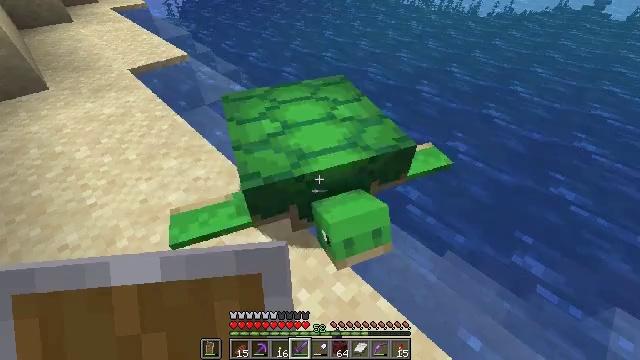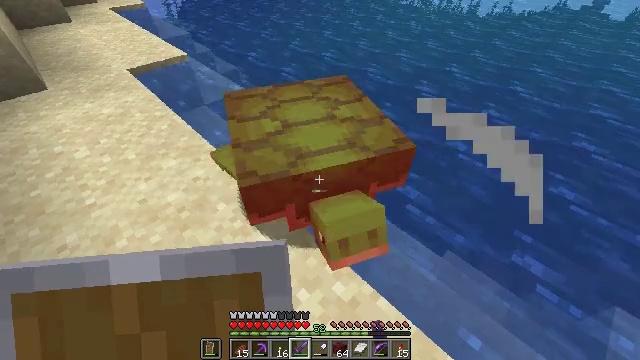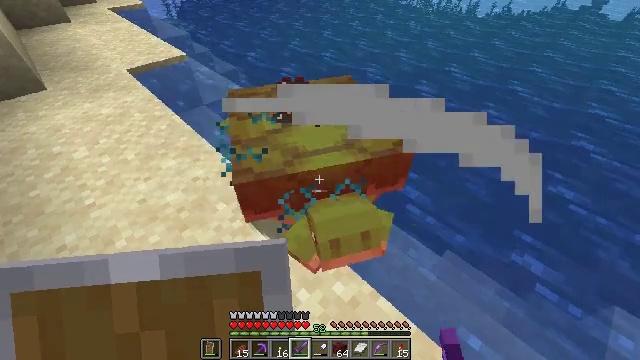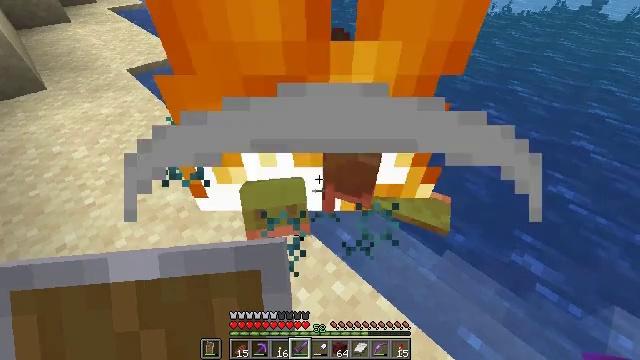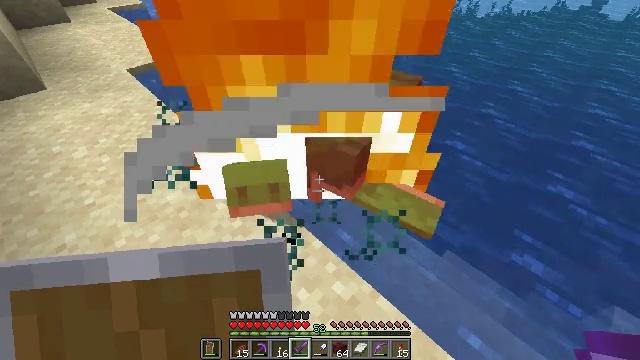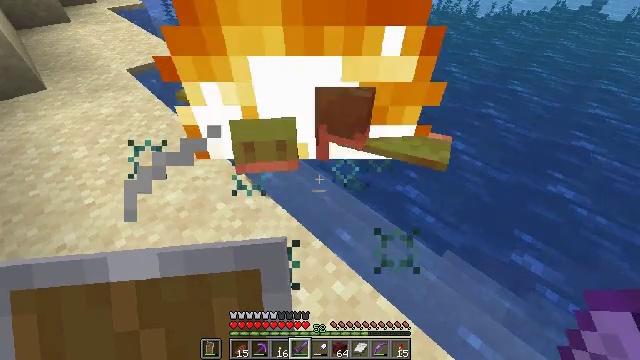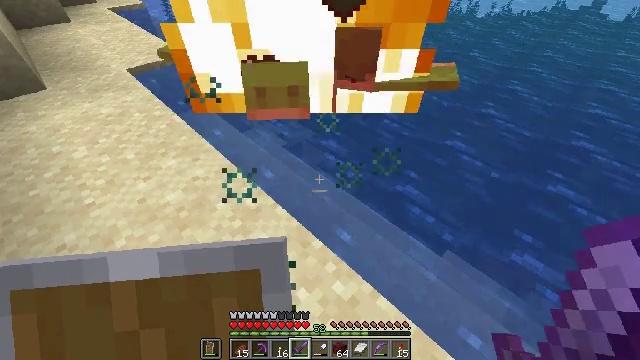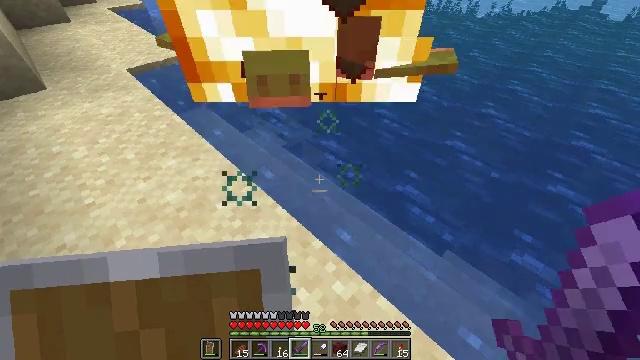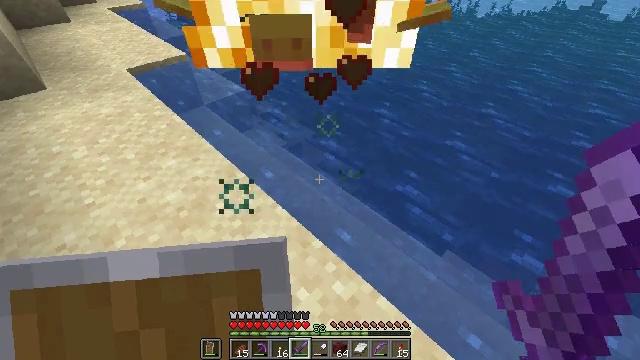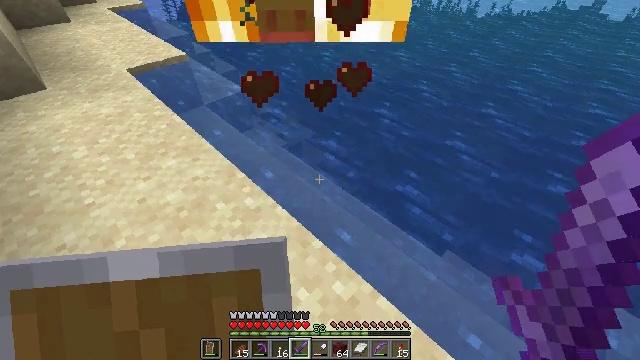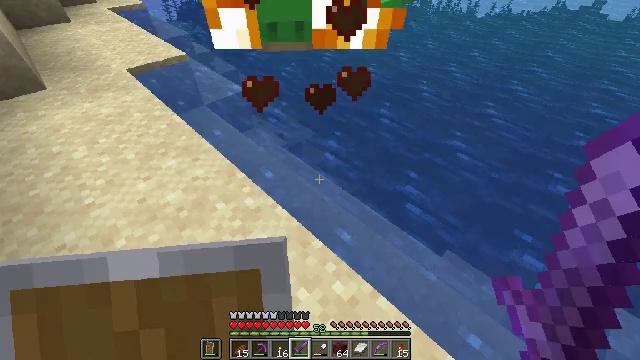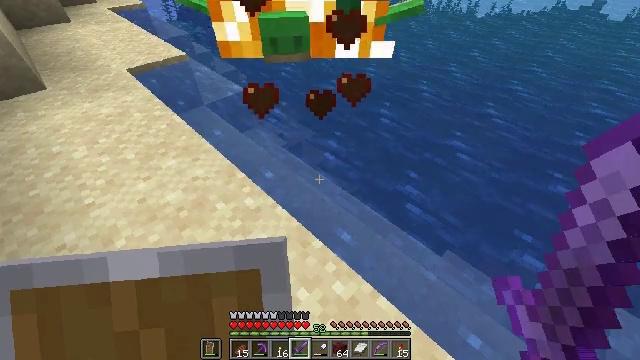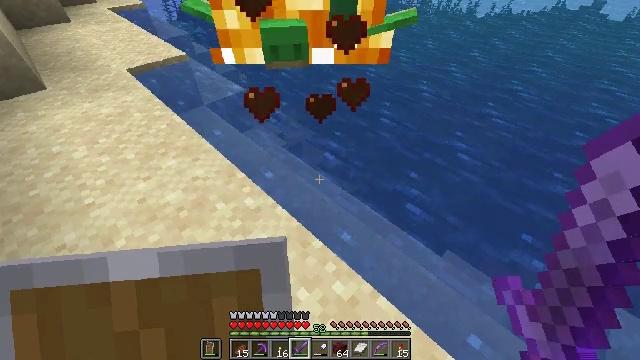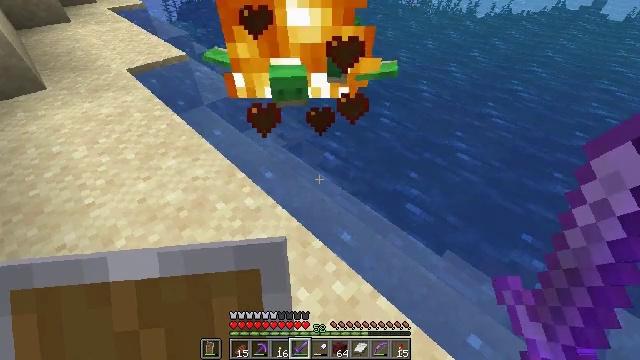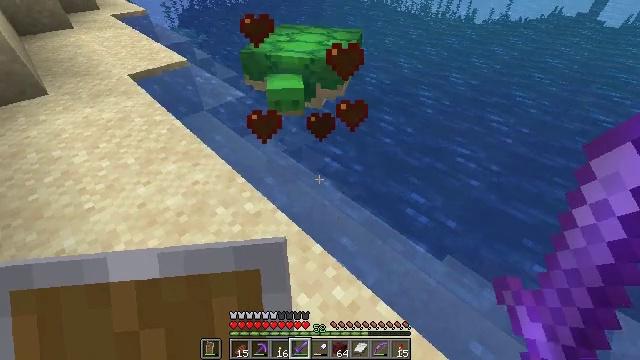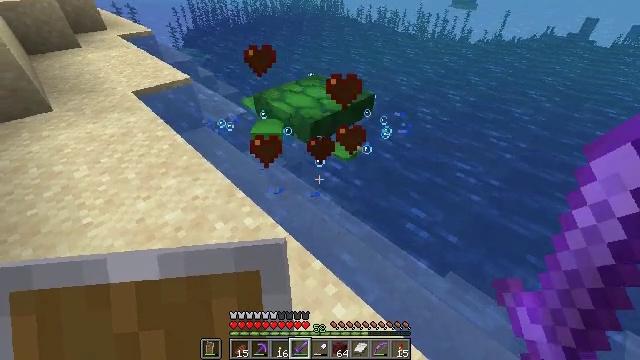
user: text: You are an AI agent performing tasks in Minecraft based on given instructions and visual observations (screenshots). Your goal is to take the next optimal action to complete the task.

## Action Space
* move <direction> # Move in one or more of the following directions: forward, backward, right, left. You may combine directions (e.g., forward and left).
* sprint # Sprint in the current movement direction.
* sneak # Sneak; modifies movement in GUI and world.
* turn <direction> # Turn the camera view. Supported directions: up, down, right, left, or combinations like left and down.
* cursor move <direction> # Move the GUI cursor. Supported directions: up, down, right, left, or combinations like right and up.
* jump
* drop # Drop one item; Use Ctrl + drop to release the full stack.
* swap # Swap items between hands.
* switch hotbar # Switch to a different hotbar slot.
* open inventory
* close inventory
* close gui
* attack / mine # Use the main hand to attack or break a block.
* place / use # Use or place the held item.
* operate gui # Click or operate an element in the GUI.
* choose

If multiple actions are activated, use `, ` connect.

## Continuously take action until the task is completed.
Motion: motion action
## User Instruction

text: Harm a turtle.
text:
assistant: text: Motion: no_op
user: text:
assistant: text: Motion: no_op
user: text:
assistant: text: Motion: no_op
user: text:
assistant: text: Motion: no_op
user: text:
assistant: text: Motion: no_op
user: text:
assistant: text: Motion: no_op
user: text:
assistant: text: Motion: no_op
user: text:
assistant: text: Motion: no_op
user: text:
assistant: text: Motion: no_op
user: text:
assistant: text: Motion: no_op
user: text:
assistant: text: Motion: no_op
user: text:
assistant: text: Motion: no_op
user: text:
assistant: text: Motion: no_op
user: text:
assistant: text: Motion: turn up
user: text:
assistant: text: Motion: turn up
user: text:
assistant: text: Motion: move forward and move left, turn up
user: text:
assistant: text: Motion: move forward and move left, turn right
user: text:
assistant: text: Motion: move forward and move left
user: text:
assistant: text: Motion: move forward and move left
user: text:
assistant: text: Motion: move forward and move left
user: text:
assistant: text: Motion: move forward and move left, turn right
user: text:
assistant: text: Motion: move forward and move left, turn right
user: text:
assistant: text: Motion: move forward and move left, turn right and down
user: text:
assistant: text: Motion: move forward and move left, turn right and down
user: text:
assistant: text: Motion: move forward and move left, turn right and down
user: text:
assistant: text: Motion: turn right and down
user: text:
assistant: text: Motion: turn right
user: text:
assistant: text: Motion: no_op
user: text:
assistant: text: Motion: no_op
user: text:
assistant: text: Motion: no_op